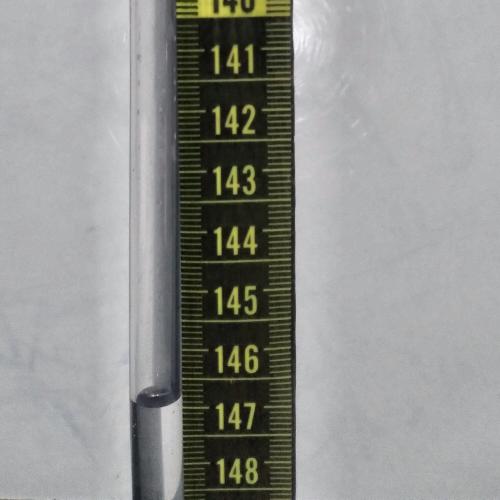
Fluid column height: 146.8 cm